Question: I got an error
> Uncaught TypeError: undefined is not a function
in my jQuery script. This is my code:
'''
<!DOCTYPE html>
<html>
<head>
<meta http-equiv="Content-Type" content="text/html; charset=UTF-8">
<!-- <link rel="stylesheet" href="//maxcdn.bootstrapcdn.com/bootstrap/3.2.0/css/bootstrap.min.css">-->
<link rel="stylesheet" href="css/bootstrap.css"/>
<link href="css/dashboard.css" rel="stylesheet">
<link rel="stylesheet" href="css/mycss.css"/>
<script src="http://ajax.googleapis.com/ajax/libs/jquery/1.3.2/jquery.min.js"></script>
<script src="js/jquery-2.1.1.js" type="text/javascript"></script>
<script src="js/bootstrap.min.js" type="text/javascript"></script>
</head>
<body>
<script type="text/javascript">
jQuery(document).ready(function() {
$i = 0;
$("#append").click(function() {
$i = $i + 1;
$(".inc").append('<div class="controls"><input type="text"placeholder="Sub-category Name" name="subcat[]" class="tbox">&nbsp;&nbsp;&nbsp;<a href="#" class="remove_this btn btn-danger btn-sm"><span class="glyphicon glyphicon-remove"></span></a><br><br></div>');
return false;
});
jQuery('.remove_this').live('click', function() { //Error is shown here
$i = $i - 1;
jQuery(this).parent().remove();
return false;
});
$("#f_category").submit(function(e) {
var inputVal = $("#t_catname").val();
var sactval = $("#t_subcategory").val();
if (inputVal == "") {
alert("Please Enter Category Name");
$("#t_catname").focus();
e.preventDefault();
} else if (sactval == "") {
alert("Please Enter Atleast One Sub-Category Name");
$("#t_catname").focus();
e.preventDefault();
}
});
});
</script>
<div id="maindiv" class="container-fluid">
<div class="navbar navbar-inverse navbar-fixed-top Header" role="navigation" style="border-color: #99ccff;">
<div class="container-fluid">
<div class="navbar-header">
<button type="button" class="navbar-toggle" data-toggle="collapse" data-target=".navbar-collapse">
<span class="sr-only">Toggle navigation</span>
<span class="icon-bar"></span>
<span class="icon-bar"></span>
<span class="icon-bar"></span>
</button>
<a class="navbar-brand fhtext" href="index.jsp"><img src="Img/dt.png" width="40" height="32" />&nbsp;&nbsp;Catalog Tracking System</a>
</div>
<div class="navbar-collapse collapse">
<ul class="nav navbar-nav navbar-right">
<li><a href="#">Dashboard</a></li>
<li><a href="#">Settings</a></li>
<li><a href="#">Profile</a></li>
<li><a href="#">Help</a></li>
</ul>
<form class="navbar-form navbar-right">
<input type="text" class="form-control" placeholder="Search...">
</form>
</div>
</div>
</div>
<div id="menu_content">
<div class="col-sm-3 col-md-2 sidebar">
<div class="panel-group" id="accordion">
<div class="panel panel-default">
<div class="panel-heading">
<h4 class="panel-title">
<a data-toggle="collapse" data-parent="#accordion" href="#collapseOne">
Product Master
</a>
</h4>
</div>
<div id="collapseOne" class="panel-collapse collapse ">
<div class="panel-body">
<ul class="nav nav-sidebar">
<li class="active" ><a href="category.jsp?pg=cat&type=p"><span class="glyphicon glyphicon-list"></span> Category</a></li>
<li ><a href="Subcategory.jsp?pg=scat&type=p"><span class="glyphicon glyphicon-th-list"></span> Sub-Category</a></li>
<li ><a href="Product.jsp?pg=prd&type=p"><span class="glyphicon glyphicon-book"></span> Product</a></li>
<li><a href=""><span class="glyphicon glyphicon-th-large"></span> Stock</a></li>
</ul> </div>
</div>
</div>
<div class="panel panel-default">
<div class="panel-heading">
<h4 class="panel-title">
<a data-toggle="collapse" data-parent="#accordion" href="#collapseTwo">
User Master
</a>
</h4>
</div>
<div id="collapseTwo" class="panel-collapse collapse ">
<div class="panel-body">
<ul class="nav nav-sidebar">
<li ><a href="Role.jsp?pg=rl&type=u"><span class="glyphicon glyphicon-filter"></span> Role</a></li>
<li ><a href="Level.jsp?pg=lvl&type=u"><span class="glyphicon glyphicon-tree-conifer"></span> Level</a></li>
<li><a href=""><span class="glyphicon glyphicon-user"></span> User</a></li>
<li><a href=""><span class="glyphicon glyphicon-earphone"></span> Address</a></li>
</ul> </div>
</div>
</div>
<div class="panel panel-default">
<div class="panel-heading">
<h4 class="panel-title">
<a data-toggle="collapse" data-parent="#accordion" href="#collapseThree">
Order Master
</a>
</h4>
</div>
<div id="collapseThree" class="panel-collapse collapse">
<div class="panel-body">
<ul class="nav nav-sidebar">
<li><a href=""><span class="glyphicon glyphicon-shopping-cart"></span> Order</a></li>
<li><a href=""><span class="glyphicon glyphicon-plane"></span> Shipment</a></li>
<li><a href=""><span class="glyphicon glyphicon-map-marker"></span> Shipment Log</a></li>
</ul>
</div>
</div>
</div>
<div class="panel panel-default">
<div class="panel-heading">
<h4 class="panel-title">
<a data-toggle="collapse" data-parent="#accordion" href="#collapseFour">
Reports & Messages
</a>
</h4>
</div>
<div id="collapseFour" class="panel-collapse collapse">
<div class="panel-body">
<ul class="nav nav-sidebar">
<li><a href=""><span class="glyphicon glyphicon-file"></span> Reports</a></li>
<li><a href=""><span class="glyphicon glyphicon-bell"></span> To Do</a></li>
</ul>
</div>
</div>
</div>
</div>
</div>
<div class="col-sm-9 col-sm-offset-3 col-md-10 col-md-offset-2 main">
<h1 class="page-header">Category</h1>
<ul class="nav nav-tabs" role="tablist">
<li><a href="category.jsp?pg=cat">Display</a></li>
<li class="active"><a href="#">Add New</a></li>
<!--<li><a href="#">Messages</a></li>-->
</ul>
<br><br>
<div class="alert-success"><p></p></div>
<div class="col-md-6">
<form role="form" action="Con_Category" id="f_category">
<div class="form-group">
<input type="text" name="action" value="insert" readonly style="display: none;"/>
<label>Category Name</label>
<input id="t_catname" type="text" class="form-control" placeholder="Category Name" name="cat">
</div>
<div class="control-group form-group">
<label class="control-label" for="inputEmail">Sub-Categories</label>
<div class="inc">
<div class="controls">
<input type="text" placeholder="Sub-category Name" name="subcat[]" id="t_subcategory" class="tbox">&nbsp;&nbsp;
<button class="btn btn-info btn-sm" type="submit" id="append" name="append"><span class="glyphicon glyphicon-plus"></span></button>
<br>
<br>
</div>
</div>
</div>
<button type="submit" class="btn btn-default btn-primary"><strong>Submit</strong></button>
</form>
</div>
</div>
</div>
</div>
<div>
<div class="footer">
<footer class="fhtext">
<span class="glyphicon glyphicon-copyright-mark"></span> Powered By<br> Dantek Technologies Pvt. Ltd.
</footer>>
</div>
</div>
</body>
</html>
'''

As per the screenshot you can see that there is plus and cross buttons on this page the plus buttons add a new set of textfield and button and the cross remove the textfield beside it. Currently this feature is not working, but if inverse the two jQuery calls in my head it will work but features of bootstrap.js will not work.
The plus and cross feature works on jquery.min.js and the bootstrap.js works on jquery-2.1.1.js. If I remove jquery.min.js the plus minus feature will not work and if i remove jquery-2.1.1.js the bootstrap feature will not work. Please tell me how will I solve this problem so that both of my features will work.
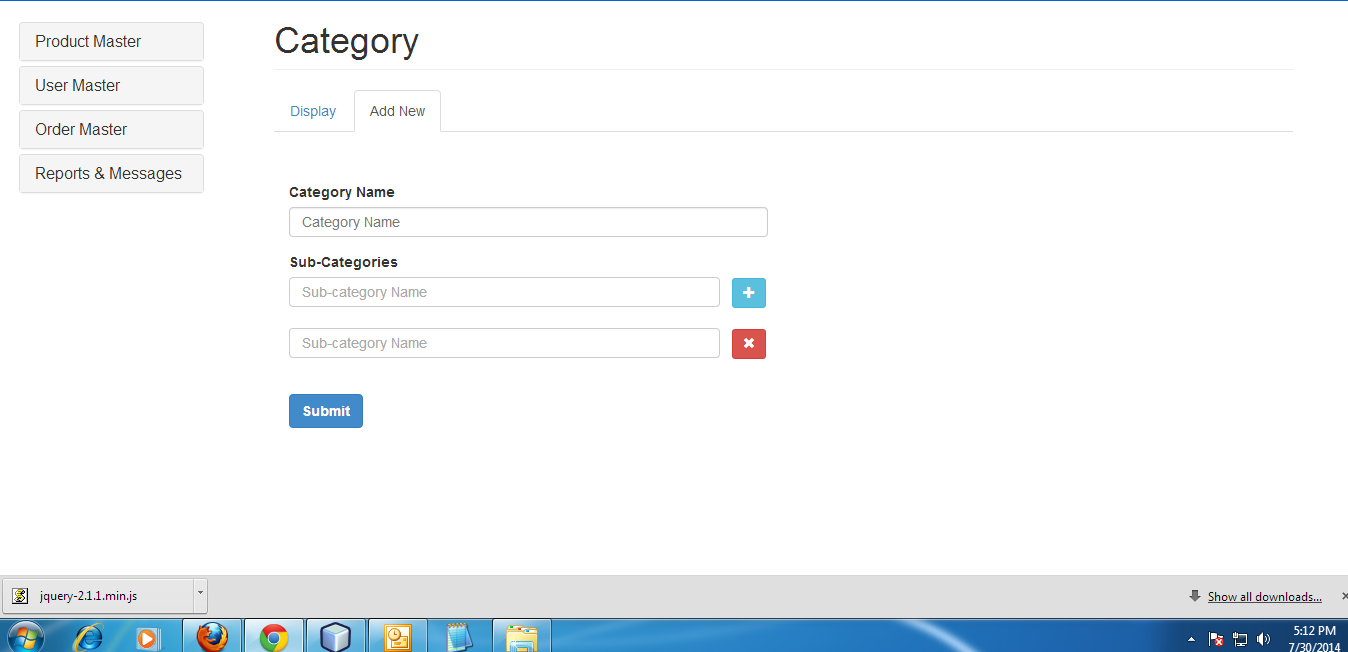
Answer: Problem is here
'''
jQuery('.remove_this').live
'''
'live' method has been removed from jquery '1.9'
use '.on' method instead.